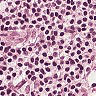
Metastatic tissue present: no